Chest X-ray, PA view. Patient: 34 years old, sex F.
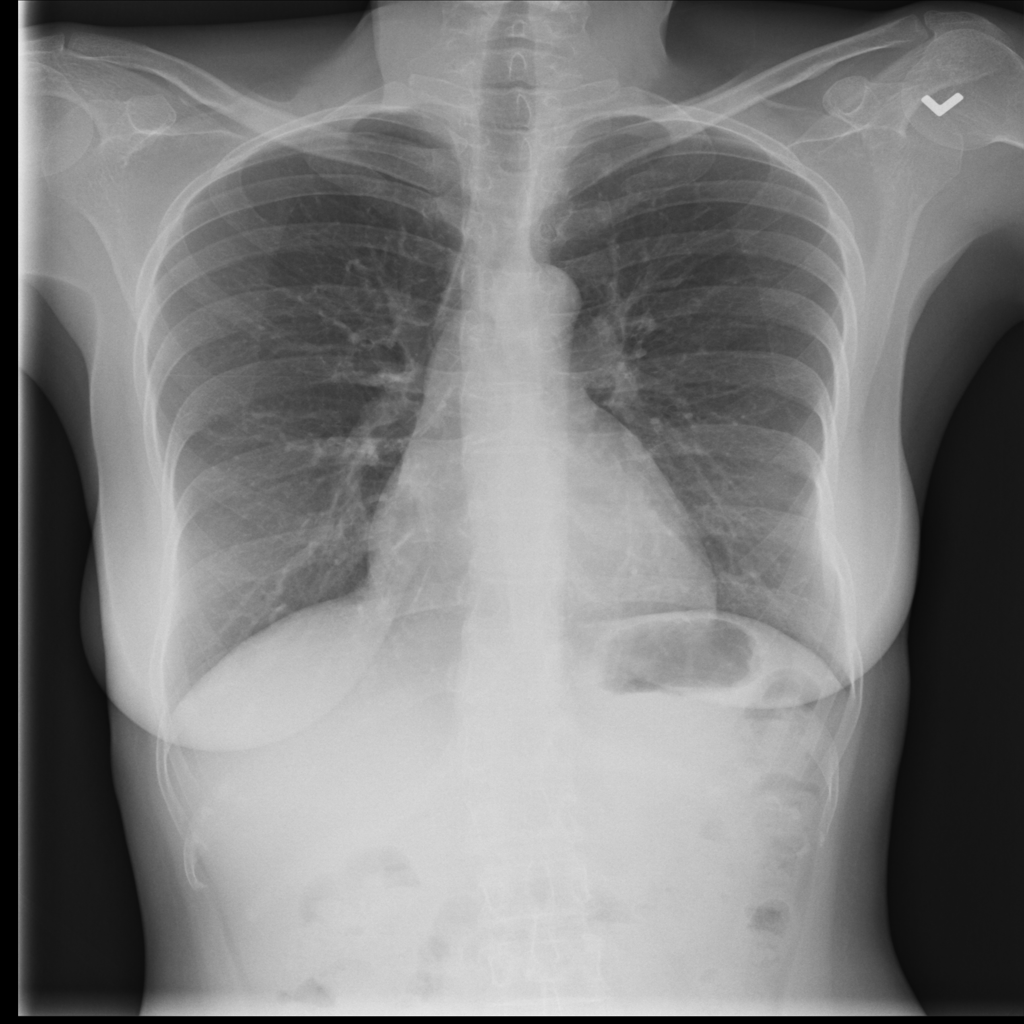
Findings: No Finding